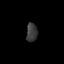
Tissue: skin
Cell type: Epithelial cells
Senescence score: 0.2642
Nuclear area (px): 204
Mean DAPI intensity: 57.27